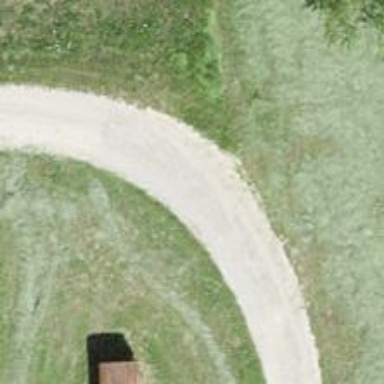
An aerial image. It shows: Track with fine gravel surface of grade2.